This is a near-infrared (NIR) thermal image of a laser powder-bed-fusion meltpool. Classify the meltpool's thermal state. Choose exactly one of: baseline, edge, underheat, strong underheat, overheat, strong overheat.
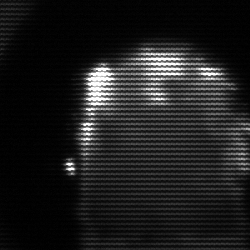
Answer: baseline